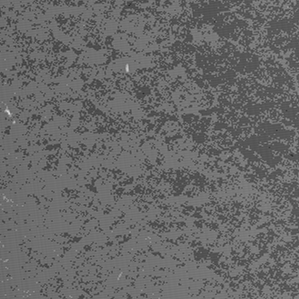
Label: frost